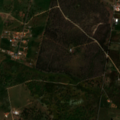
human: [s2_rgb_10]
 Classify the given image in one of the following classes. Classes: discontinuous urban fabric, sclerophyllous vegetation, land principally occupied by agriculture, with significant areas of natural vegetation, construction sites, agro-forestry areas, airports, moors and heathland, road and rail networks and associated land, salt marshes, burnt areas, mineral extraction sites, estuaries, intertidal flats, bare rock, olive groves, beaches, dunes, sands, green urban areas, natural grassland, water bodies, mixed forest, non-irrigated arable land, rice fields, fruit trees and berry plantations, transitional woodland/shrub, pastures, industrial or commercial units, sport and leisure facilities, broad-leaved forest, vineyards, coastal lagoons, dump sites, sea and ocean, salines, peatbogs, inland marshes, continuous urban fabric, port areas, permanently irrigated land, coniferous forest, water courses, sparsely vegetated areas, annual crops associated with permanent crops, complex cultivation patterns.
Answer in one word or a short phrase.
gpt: continuous urban fabric